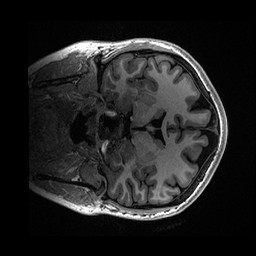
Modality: T1w
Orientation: coronal
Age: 18
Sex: female
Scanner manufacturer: ge
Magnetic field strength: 3 T
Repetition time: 0.006952 s
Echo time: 0.00292 s